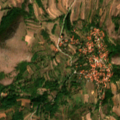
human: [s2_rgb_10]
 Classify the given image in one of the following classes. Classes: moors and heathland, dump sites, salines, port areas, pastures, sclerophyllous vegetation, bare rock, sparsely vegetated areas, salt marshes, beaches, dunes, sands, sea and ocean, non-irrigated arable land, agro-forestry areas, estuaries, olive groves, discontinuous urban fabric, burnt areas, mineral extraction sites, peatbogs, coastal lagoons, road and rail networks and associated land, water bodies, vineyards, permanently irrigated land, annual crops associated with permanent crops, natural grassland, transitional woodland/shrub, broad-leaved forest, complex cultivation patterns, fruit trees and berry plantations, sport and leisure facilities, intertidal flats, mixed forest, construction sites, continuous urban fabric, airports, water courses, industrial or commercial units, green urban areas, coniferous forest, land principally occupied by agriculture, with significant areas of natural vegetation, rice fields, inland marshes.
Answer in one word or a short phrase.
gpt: complex cultivation patterns, land principally occupied by agriculture, with significant areas of natural vegetation, broad-leaved forest